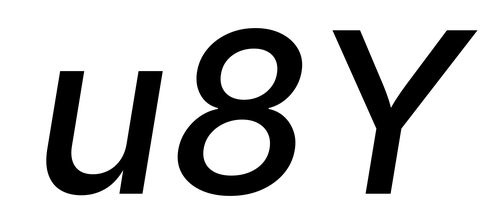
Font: Inter-Italic_Medium_Italic